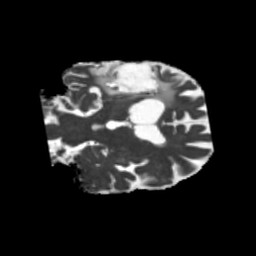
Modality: MD
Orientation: coronal
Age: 55
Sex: male
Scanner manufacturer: siemens
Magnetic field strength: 3 T
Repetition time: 5.25 s
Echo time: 0.08 s